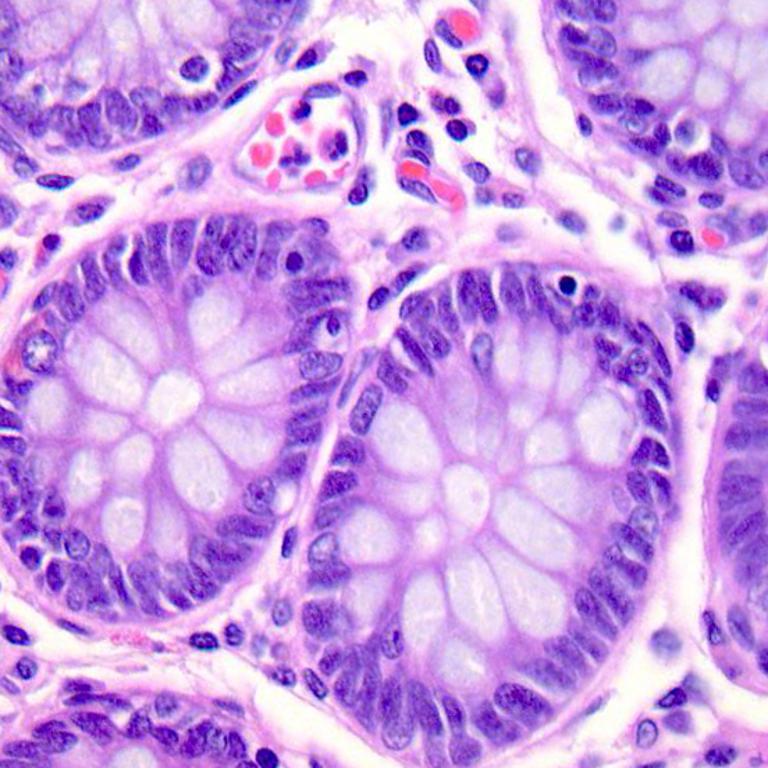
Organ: colon
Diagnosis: benign